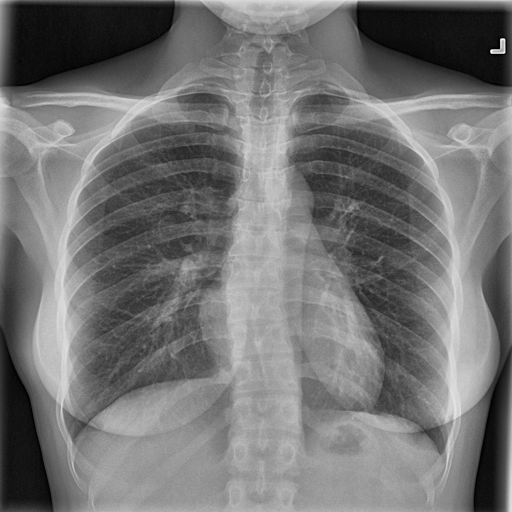
Finding: NORMAL